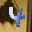
Label: 4